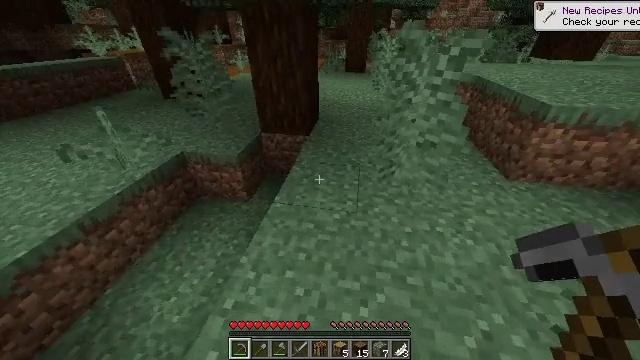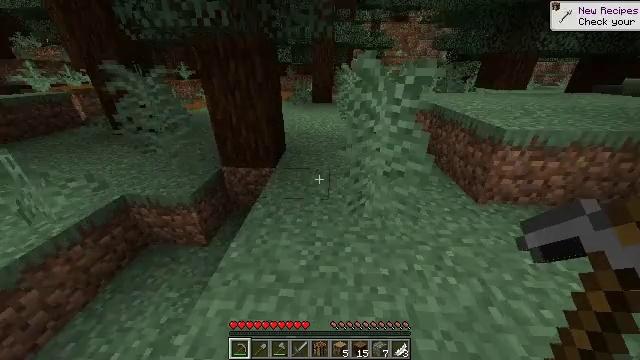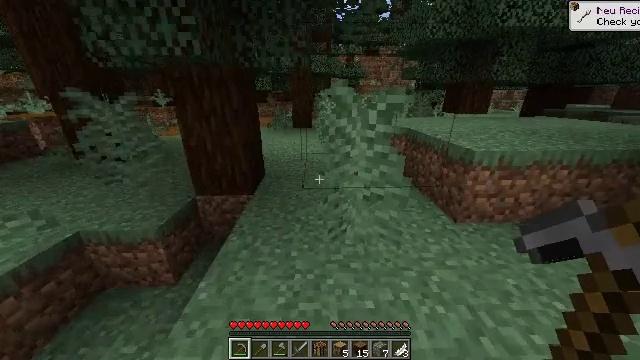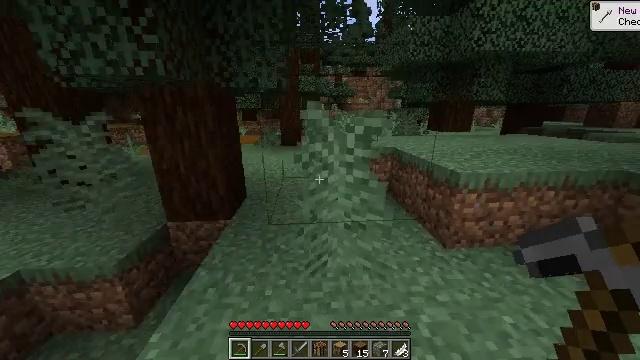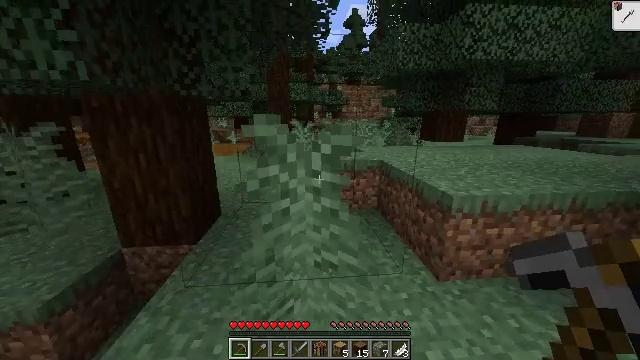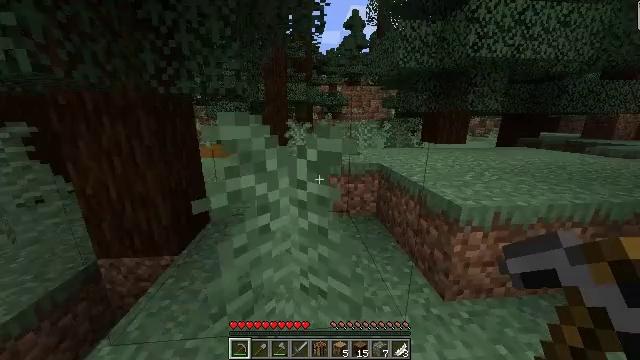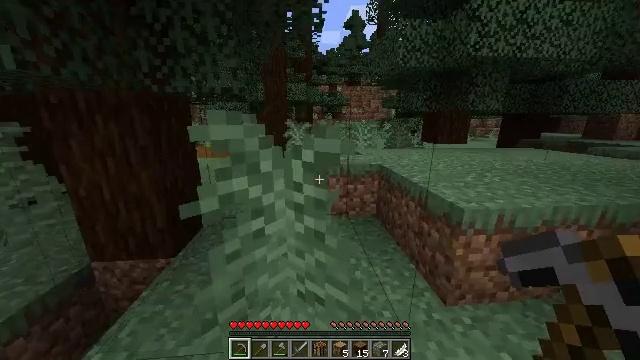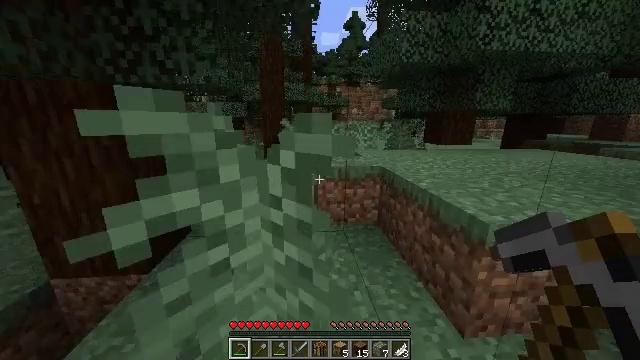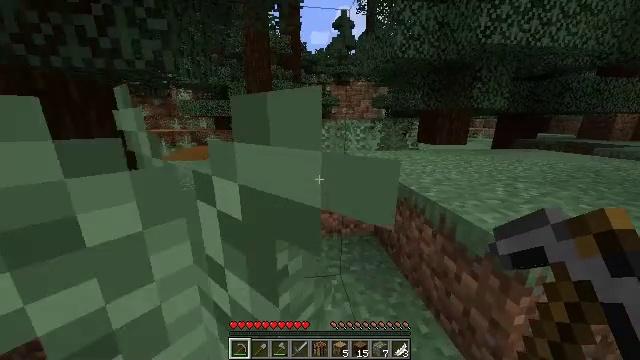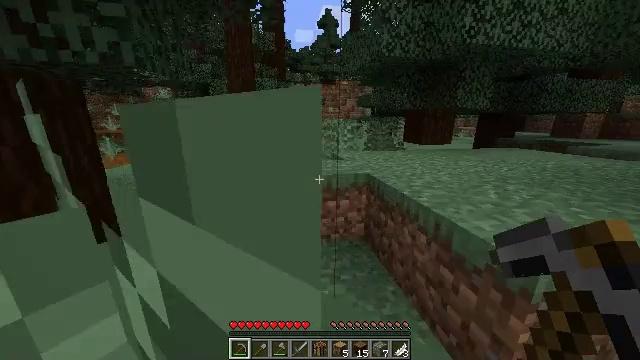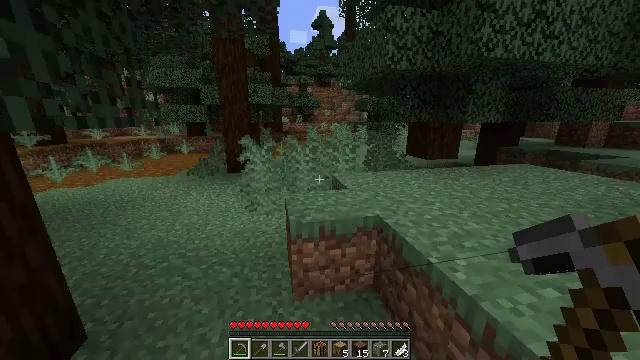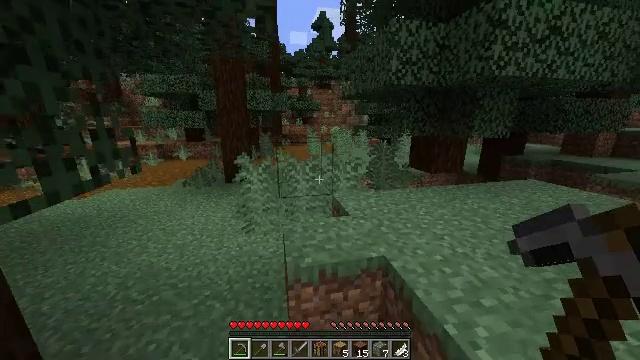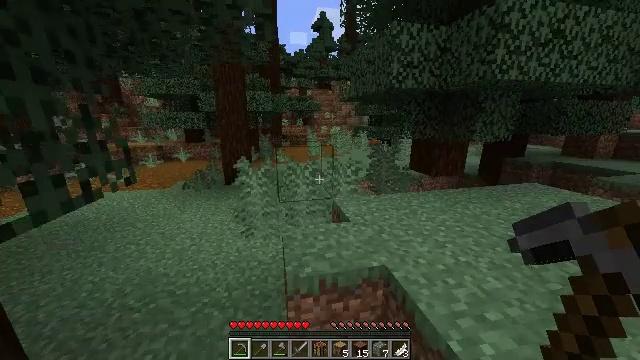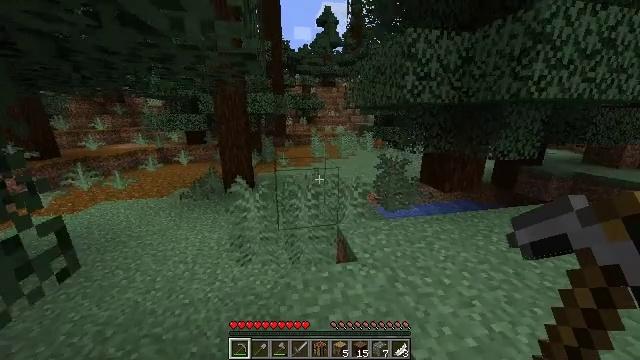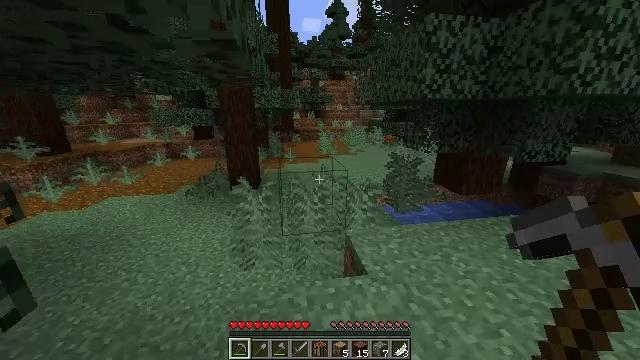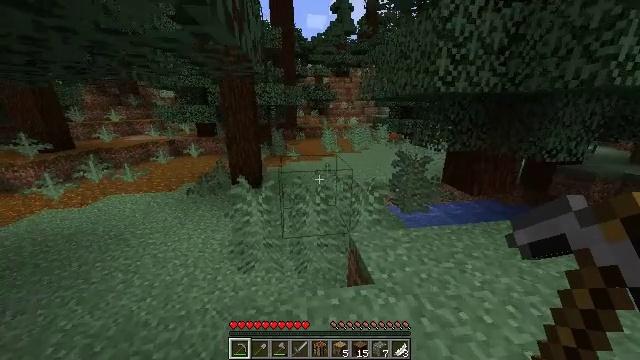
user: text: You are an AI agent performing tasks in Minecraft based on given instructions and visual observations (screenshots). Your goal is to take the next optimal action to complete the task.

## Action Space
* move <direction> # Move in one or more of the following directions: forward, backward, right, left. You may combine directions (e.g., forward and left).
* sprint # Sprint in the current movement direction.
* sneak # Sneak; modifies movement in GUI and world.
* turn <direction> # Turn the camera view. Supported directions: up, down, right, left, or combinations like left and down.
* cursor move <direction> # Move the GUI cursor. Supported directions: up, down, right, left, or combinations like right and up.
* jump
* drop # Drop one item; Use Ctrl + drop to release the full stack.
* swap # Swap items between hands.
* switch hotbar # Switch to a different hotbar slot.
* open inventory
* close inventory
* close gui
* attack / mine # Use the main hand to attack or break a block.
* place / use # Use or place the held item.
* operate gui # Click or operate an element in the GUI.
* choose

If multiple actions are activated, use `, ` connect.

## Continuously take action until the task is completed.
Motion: motion action
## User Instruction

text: Harvest sweet berries by mining the bush.
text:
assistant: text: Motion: move forward and move right, sprint, turn right and up
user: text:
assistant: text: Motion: move forward and move right, sprint, turn right and up
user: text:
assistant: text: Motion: move forward and move right, sprint, turn right and up
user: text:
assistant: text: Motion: move forward, sprint, turn right and up
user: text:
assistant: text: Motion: move forward, sprint
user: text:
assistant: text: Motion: move forward, sprint
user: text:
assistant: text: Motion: move forward, sprint
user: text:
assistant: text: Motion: move forward, sprint, turn right
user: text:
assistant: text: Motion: move forward, sprint, turn right
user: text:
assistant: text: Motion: move forward, sprint, turn right, jump
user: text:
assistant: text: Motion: move forward, sprint, jump
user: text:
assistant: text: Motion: move forward, sprint, jump
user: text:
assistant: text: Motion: move forward, sprint, turn left and down, jump
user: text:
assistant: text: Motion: move forward, sprint, turn left and down, jump
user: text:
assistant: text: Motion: move forward, sprint, turn left
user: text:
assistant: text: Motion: move forward, sprint
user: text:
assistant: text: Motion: move forward, sprint
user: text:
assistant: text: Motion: move forward, sprint
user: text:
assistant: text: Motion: move forward, sprint
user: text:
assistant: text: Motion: move forward, sprint
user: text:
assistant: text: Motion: move forward, sprint
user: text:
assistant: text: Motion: move forward, sprint
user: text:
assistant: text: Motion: move forward, sprint, jump
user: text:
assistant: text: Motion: move forward, sprint, jump
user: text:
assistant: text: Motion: move forward, sprint, jump
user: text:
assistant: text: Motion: move forward, sprint, jump
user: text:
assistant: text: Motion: move forward, sprint, jump
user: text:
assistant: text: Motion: move forward, sprint, turn left
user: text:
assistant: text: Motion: move forward, sprint, turn left
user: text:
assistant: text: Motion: move forward, sprint, turn left